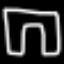
Label: pants